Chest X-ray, AP view. Patient: 9 years old, sex F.
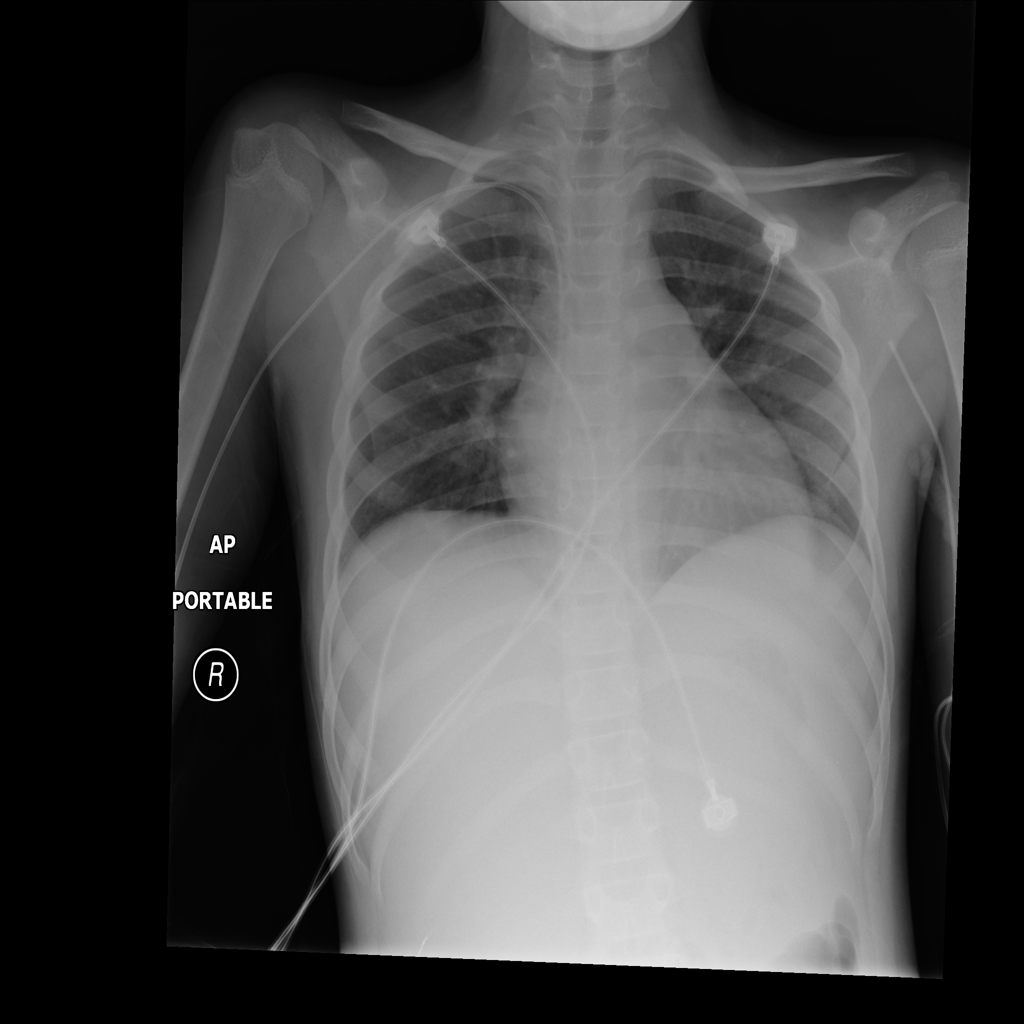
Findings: No Finding